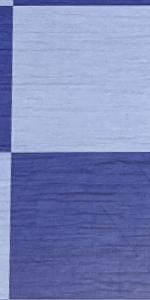
Label: Empty